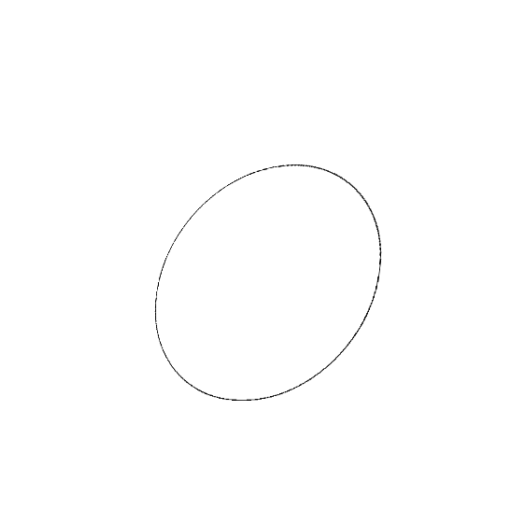
Crossing number: 0